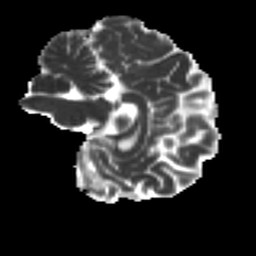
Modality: MD
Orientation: sagittal
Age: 23
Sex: female
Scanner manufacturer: ge
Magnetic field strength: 3 T
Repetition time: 7.8 s
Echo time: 0.0606 s